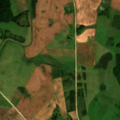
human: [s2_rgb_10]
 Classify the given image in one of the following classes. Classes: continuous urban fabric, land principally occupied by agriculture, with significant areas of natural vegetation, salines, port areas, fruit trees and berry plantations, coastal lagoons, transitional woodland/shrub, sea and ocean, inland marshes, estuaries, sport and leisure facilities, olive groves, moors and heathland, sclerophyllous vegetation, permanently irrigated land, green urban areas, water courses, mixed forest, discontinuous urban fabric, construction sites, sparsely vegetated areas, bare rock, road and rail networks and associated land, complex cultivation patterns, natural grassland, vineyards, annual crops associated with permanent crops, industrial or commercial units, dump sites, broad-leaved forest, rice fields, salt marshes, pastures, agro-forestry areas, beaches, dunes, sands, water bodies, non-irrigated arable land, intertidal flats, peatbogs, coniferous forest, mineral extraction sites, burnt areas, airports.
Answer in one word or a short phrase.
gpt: non-irrigated arable land, pastures, complex cultivation patterns, land principally occupied by agriculture, with significant areas of natural vegetation, mixed forest